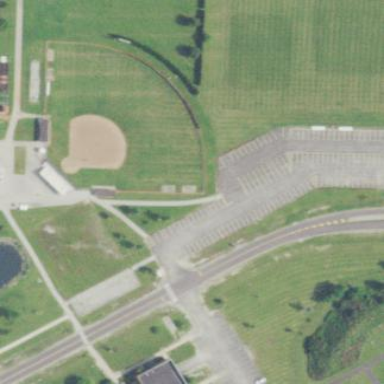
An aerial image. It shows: Softball pitch for leisure land activities.